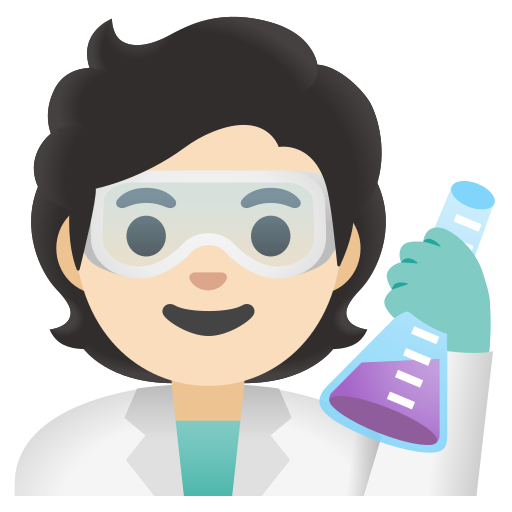
Emoji: 🧑🏻‍🔬